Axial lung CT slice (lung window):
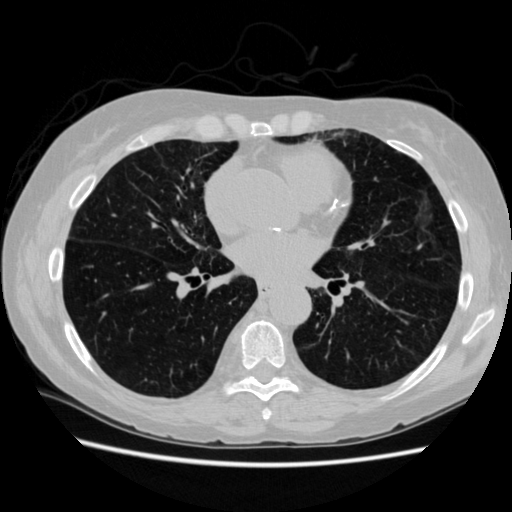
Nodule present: no